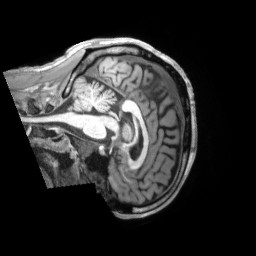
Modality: T1w
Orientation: sagittal
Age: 53
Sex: male
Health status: ill
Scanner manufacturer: siemens
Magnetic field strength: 3 T
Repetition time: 2.2 s
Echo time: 0.00157 s